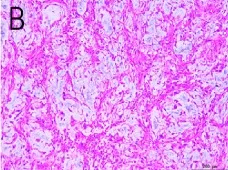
X200) show fusiform tumor cells, curving vessels, and myxoid alterations in the stroma.
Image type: pathology (h&e)